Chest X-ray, PA view. Patient: 65 years old, sex F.
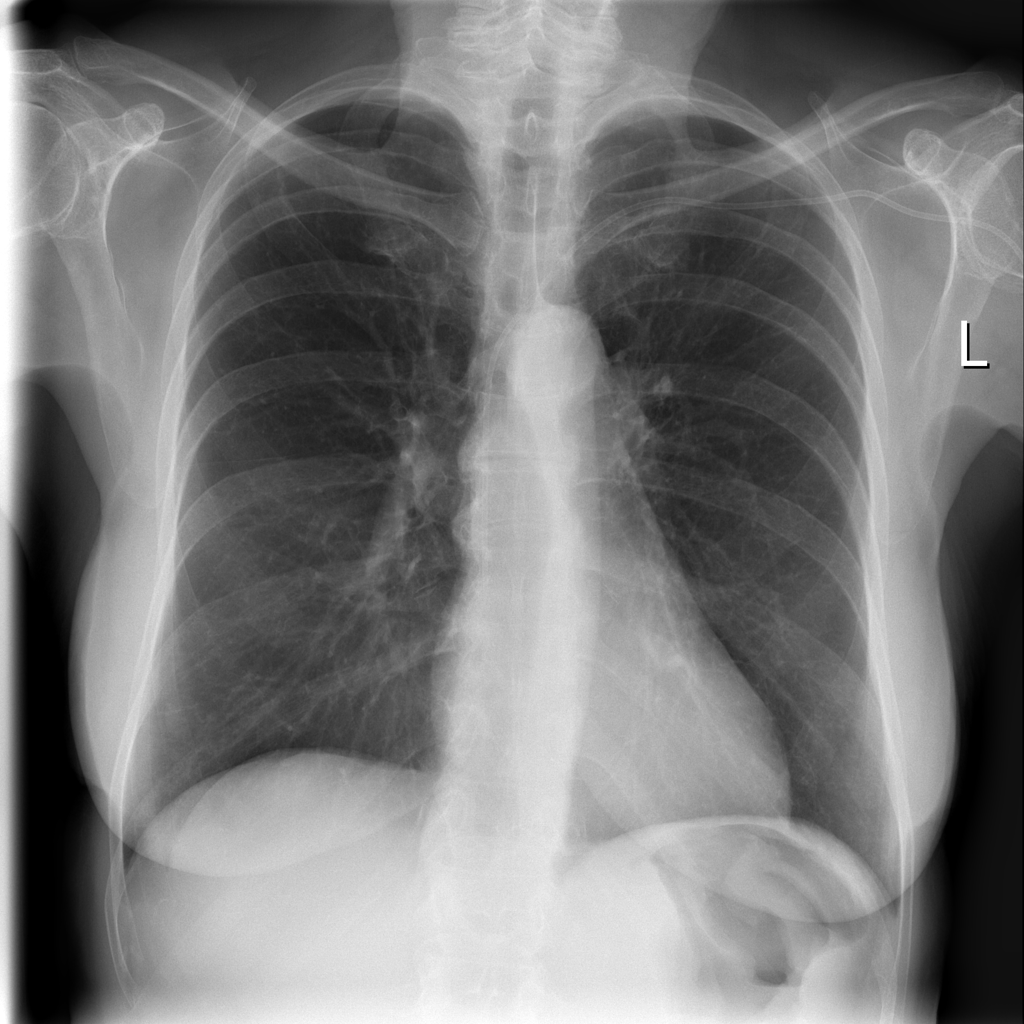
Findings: Atelectasis